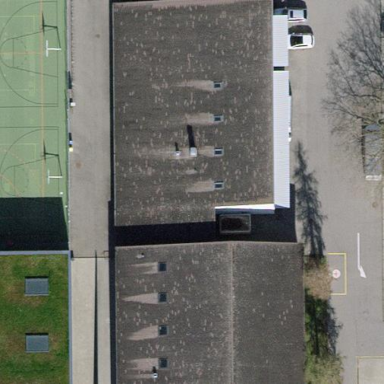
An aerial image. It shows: The college building with gabled roof.